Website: apple
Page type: customer-info-address
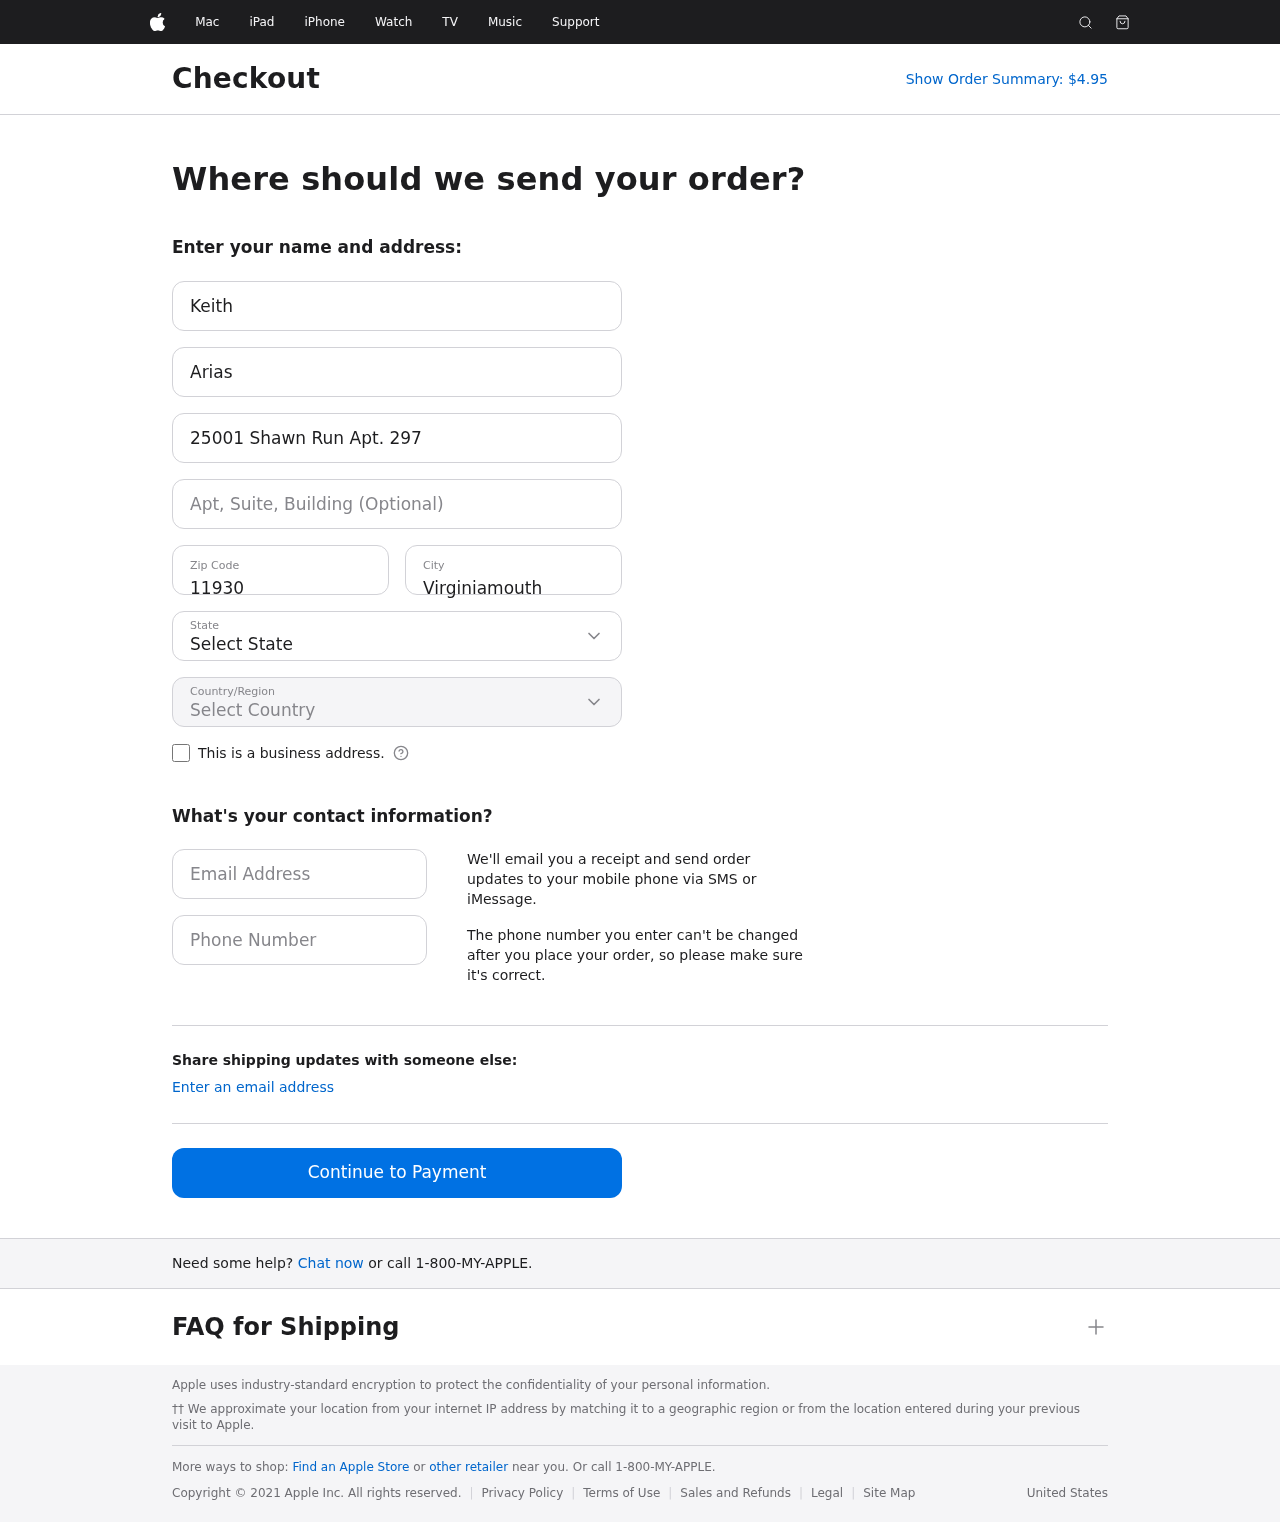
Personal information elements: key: PII_CITY
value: Virginiamouth
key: PII_COUNTRY
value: United States
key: PII_EMAIL
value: keith_arias@hotmail.com
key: PII_FIRSTNAME
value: Keith
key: PII_LASTNAME
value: Arias
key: PII_PHONE
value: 7947582709
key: PII_POSTCODE
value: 11930
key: PII_STATE
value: Maryland
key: PII_STREET
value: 25001 Shawn Run Apt. 297
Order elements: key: ORDER_TOTAL
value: Show Order Summary: $4.95